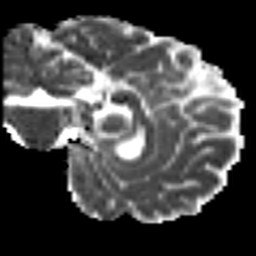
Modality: MD
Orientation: sagittal
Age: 23
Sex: female
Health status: ill
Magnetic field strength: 3 T
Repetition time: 9 s
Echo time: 0.093 s